Interaction volume radius: 10 \u00c5
Interaction volume height: 10 \u00c5
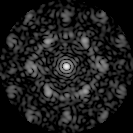
Disorder parameter: 0.5961